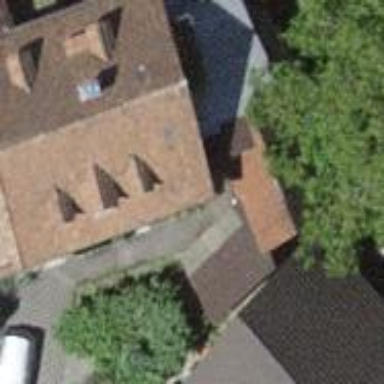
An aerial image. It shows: Building with tile roof.